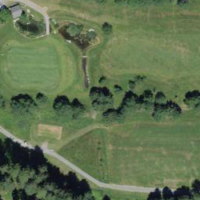
EUNIS habitat code: 53
Species observed at this site:
Corvus corone
Motacilla cinerea
Fringilla coelebs
Turdus merula
Parus major
Periparus ater